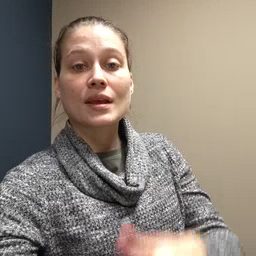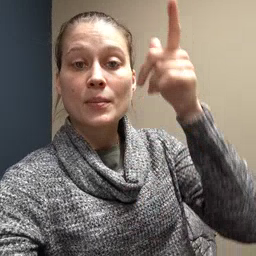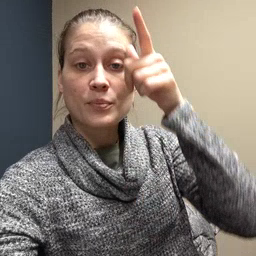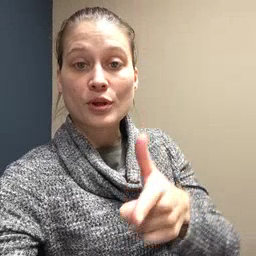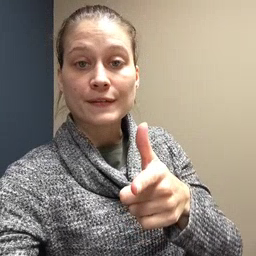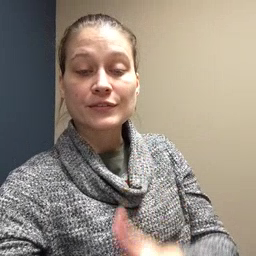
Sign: brother